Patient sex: M
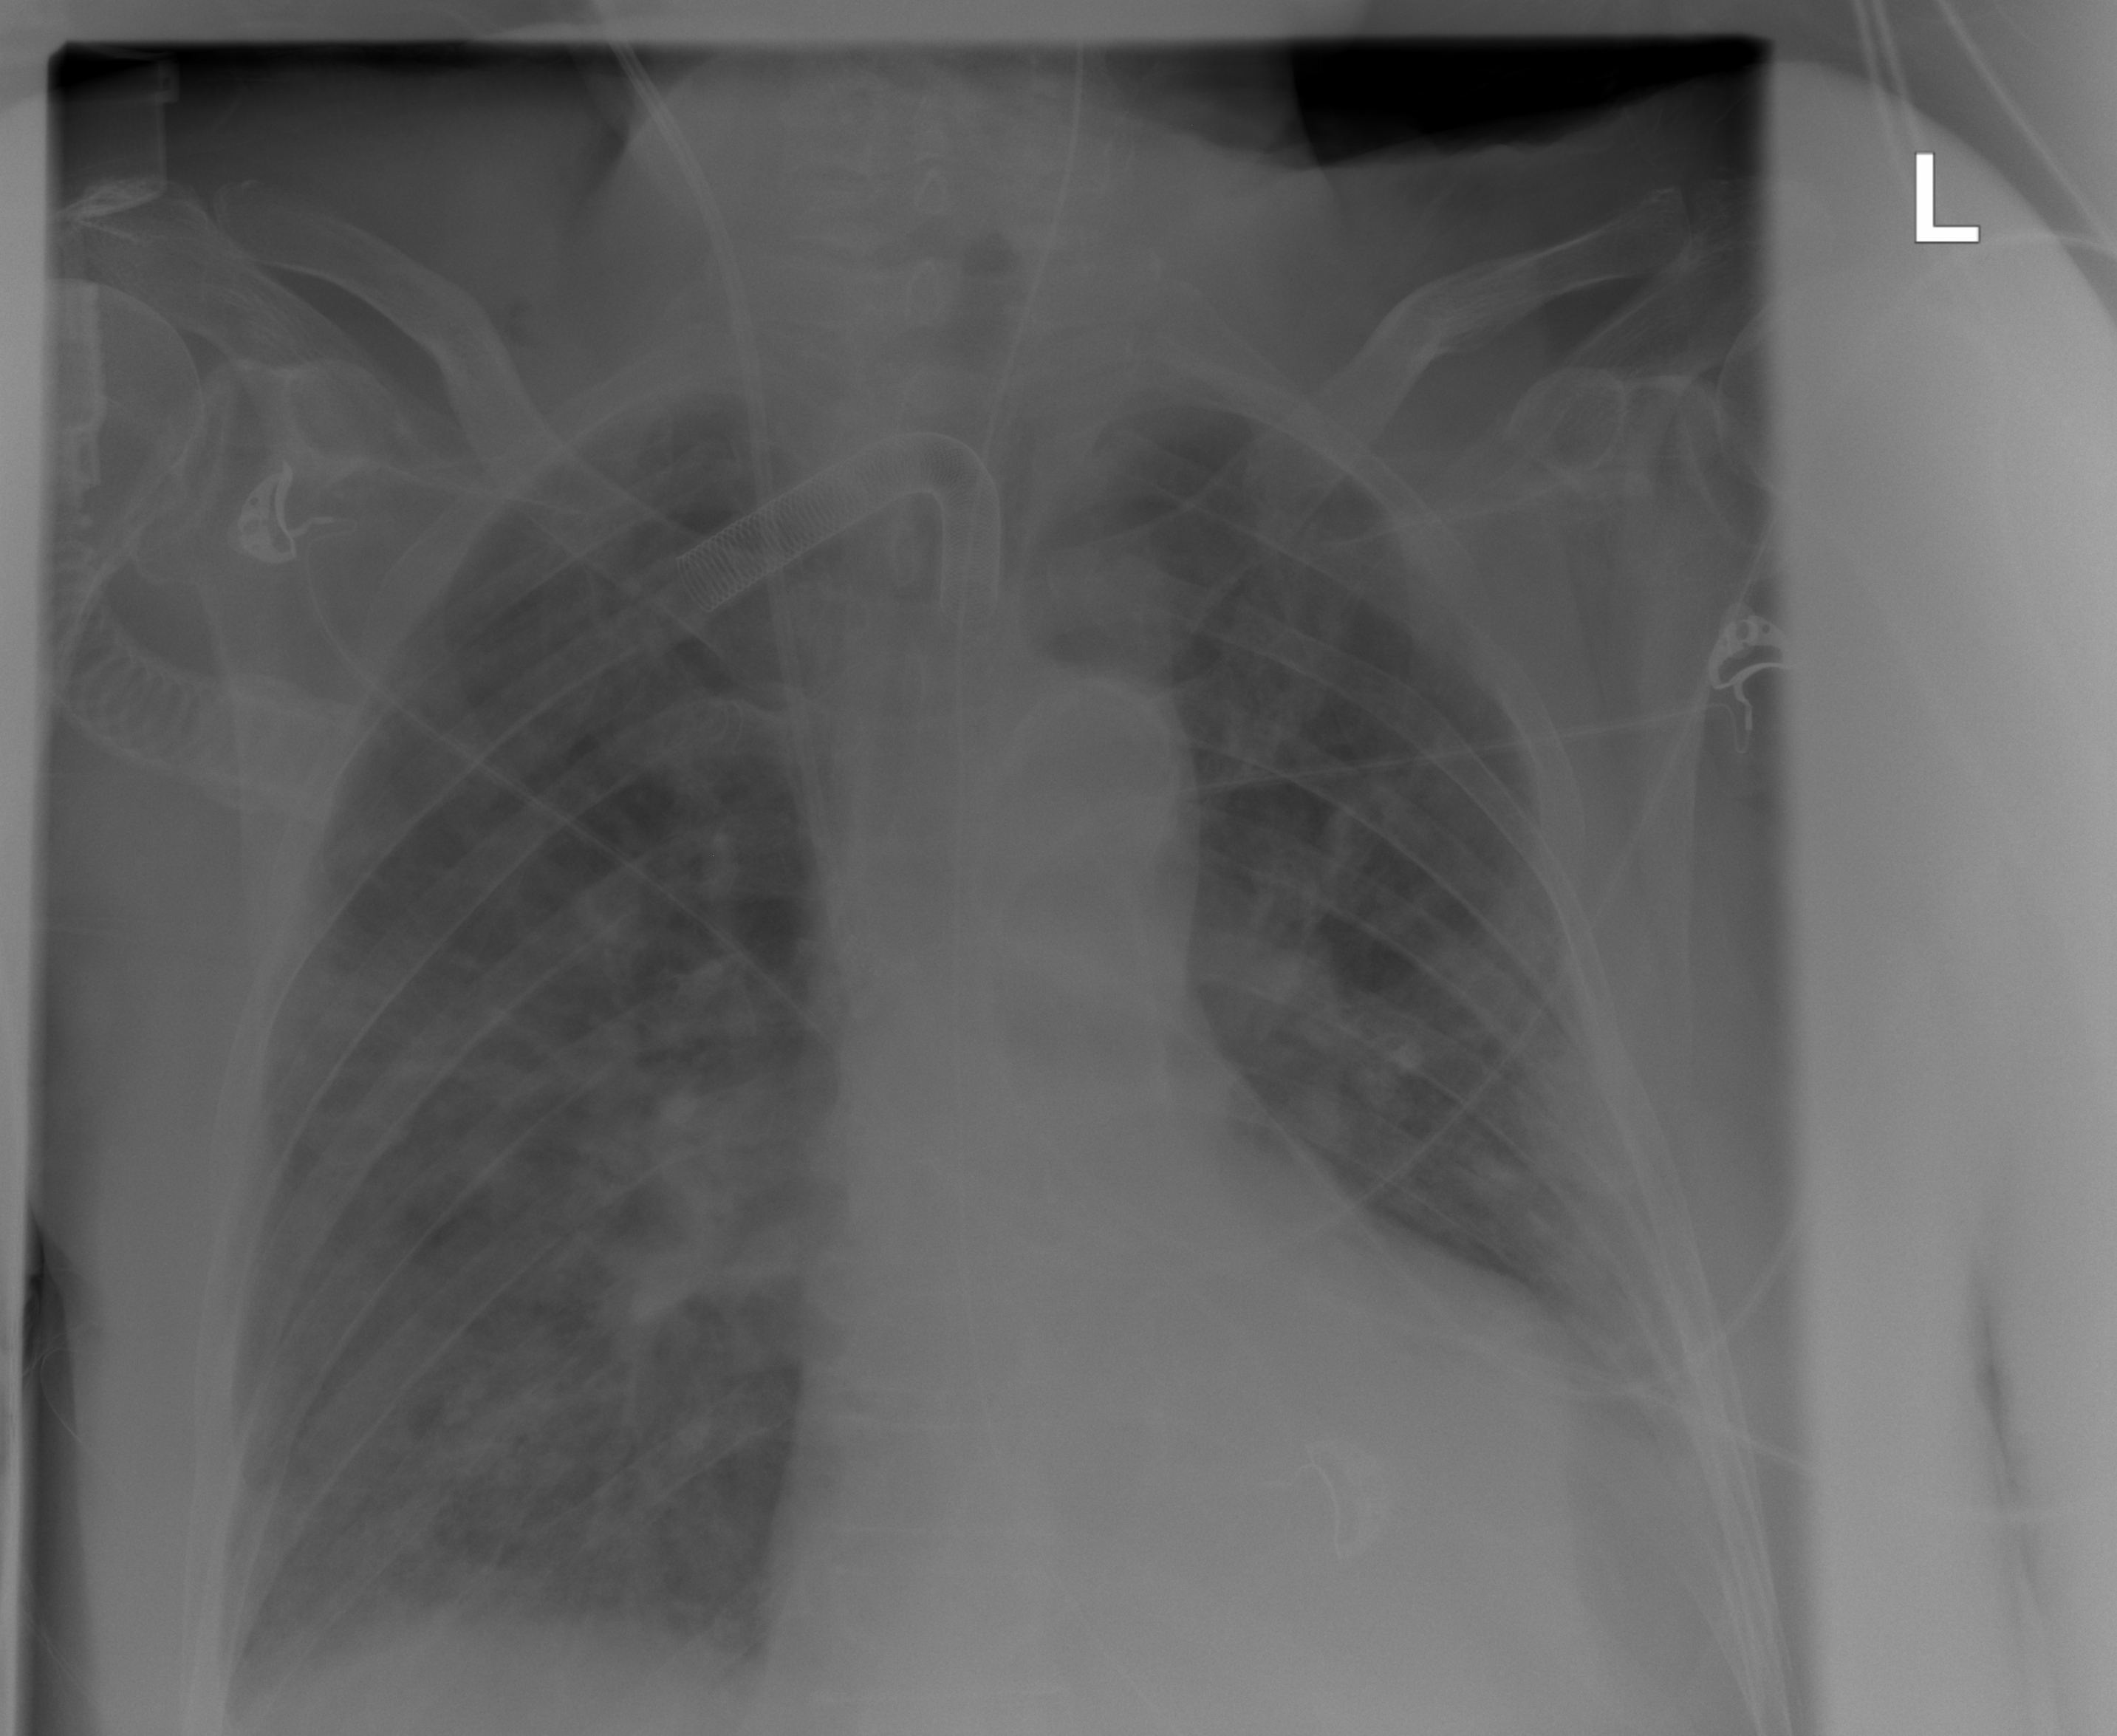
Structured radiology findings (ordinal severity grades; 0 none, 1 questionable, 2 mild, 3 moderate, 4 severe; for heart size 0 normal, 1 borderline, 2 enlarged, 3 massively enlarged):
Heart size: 2
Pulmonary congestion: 2
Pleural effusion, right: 1
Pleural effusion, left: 1
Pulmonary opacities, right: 3
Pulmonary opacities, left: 3
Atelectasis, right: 2
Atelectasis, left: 2